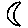
Label: moon